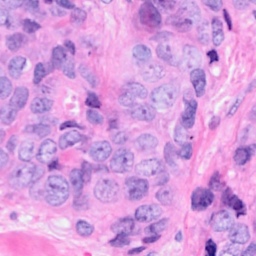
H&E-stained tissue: Breast